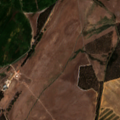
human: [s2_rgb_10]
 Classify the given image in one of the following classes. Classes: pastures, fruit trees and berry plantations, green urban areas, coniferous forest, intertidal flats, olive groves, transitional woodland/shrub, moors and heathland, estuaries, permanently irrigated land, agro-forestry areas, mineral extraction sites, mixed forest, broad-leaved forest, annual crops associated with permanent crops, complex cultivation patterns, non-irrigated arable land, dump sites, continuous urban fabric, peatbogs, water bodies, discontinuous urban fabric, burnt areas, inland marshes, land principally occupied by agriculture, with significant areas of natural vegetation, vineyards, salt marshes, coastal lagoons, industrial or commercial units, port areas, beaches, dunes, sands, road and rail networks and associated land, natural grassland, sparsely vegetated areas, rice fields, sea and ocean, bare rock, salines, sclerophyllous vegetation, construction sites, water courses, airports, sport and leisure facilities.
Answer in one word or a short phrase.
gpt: permanently irrigated land, fruit trees and berry plantations, broad-leaved forest, transitional woodland/shrub